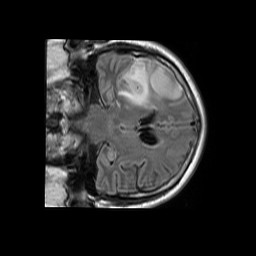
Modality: FLAIR
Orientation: coronal
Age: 64
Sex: male
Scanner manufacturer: philips
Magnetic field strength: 1.5 T
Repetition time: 11 s
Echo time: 0.14 s